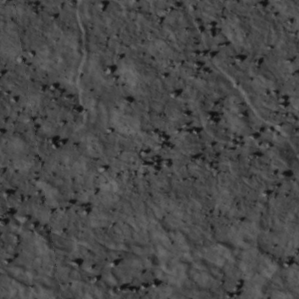
Label: non_frost